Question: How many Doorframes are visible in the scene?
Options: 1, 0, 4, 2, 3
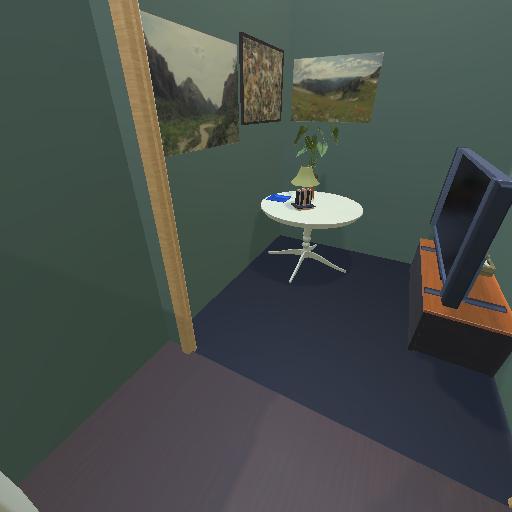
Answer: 1